Question: Count the number of objects in the diagram.
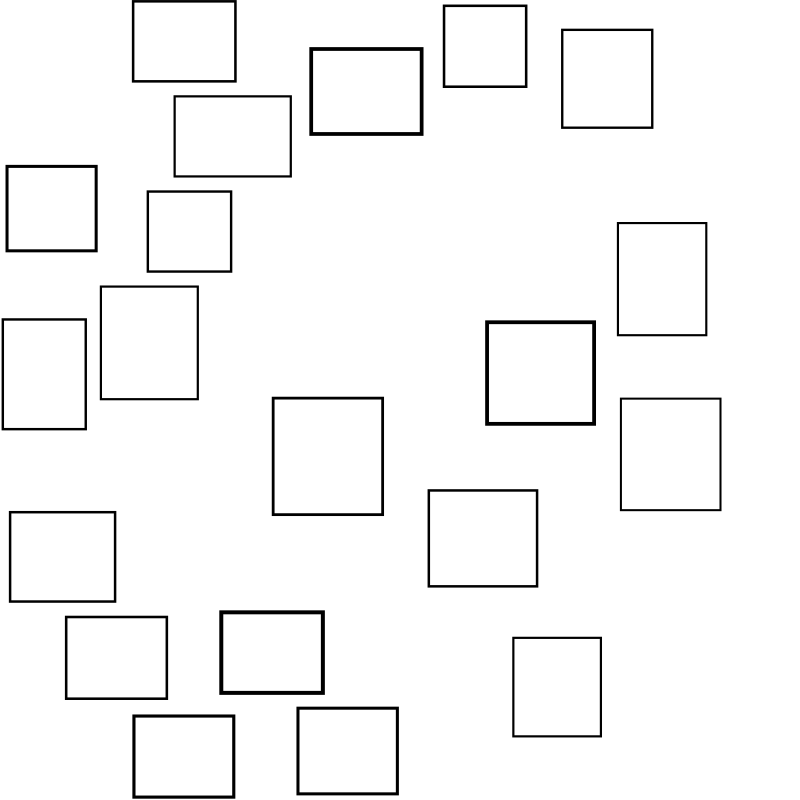
Answer: 20